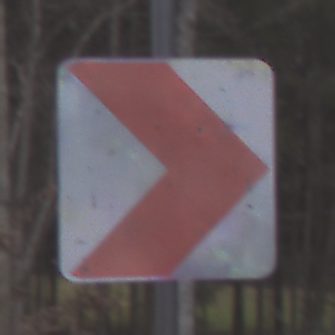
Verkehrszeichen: RichtungstafelnInKurvenKleinLinks
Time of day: Midday
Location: Outdoor (Nature)
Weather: Overcast
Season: Autumn
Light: Natural